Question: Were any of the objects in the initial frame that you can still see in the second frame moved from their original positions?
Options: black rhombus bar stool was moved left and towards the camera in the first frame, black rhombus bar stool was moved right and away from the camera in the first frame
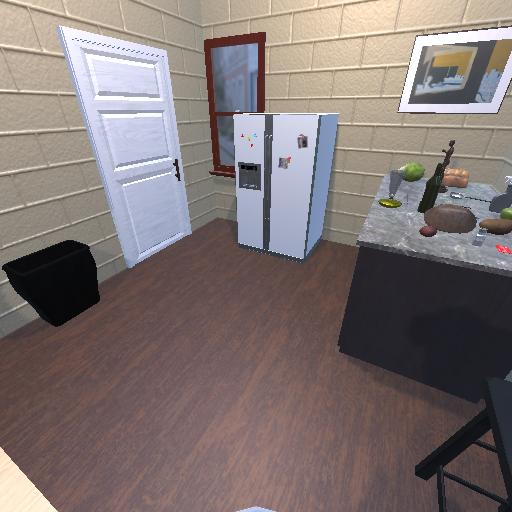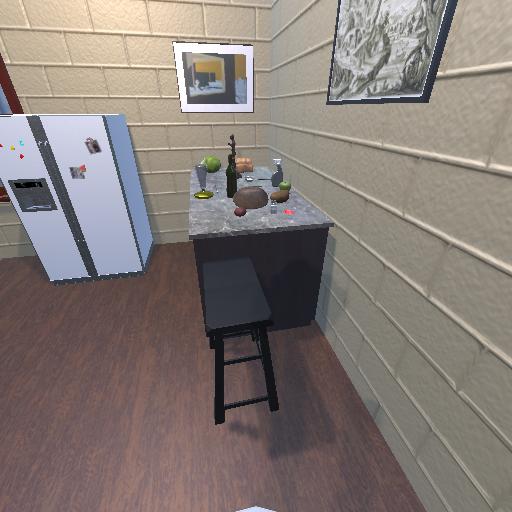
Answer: black rhombus bar stool was moved left and towards the camera in the first frame